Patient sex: M
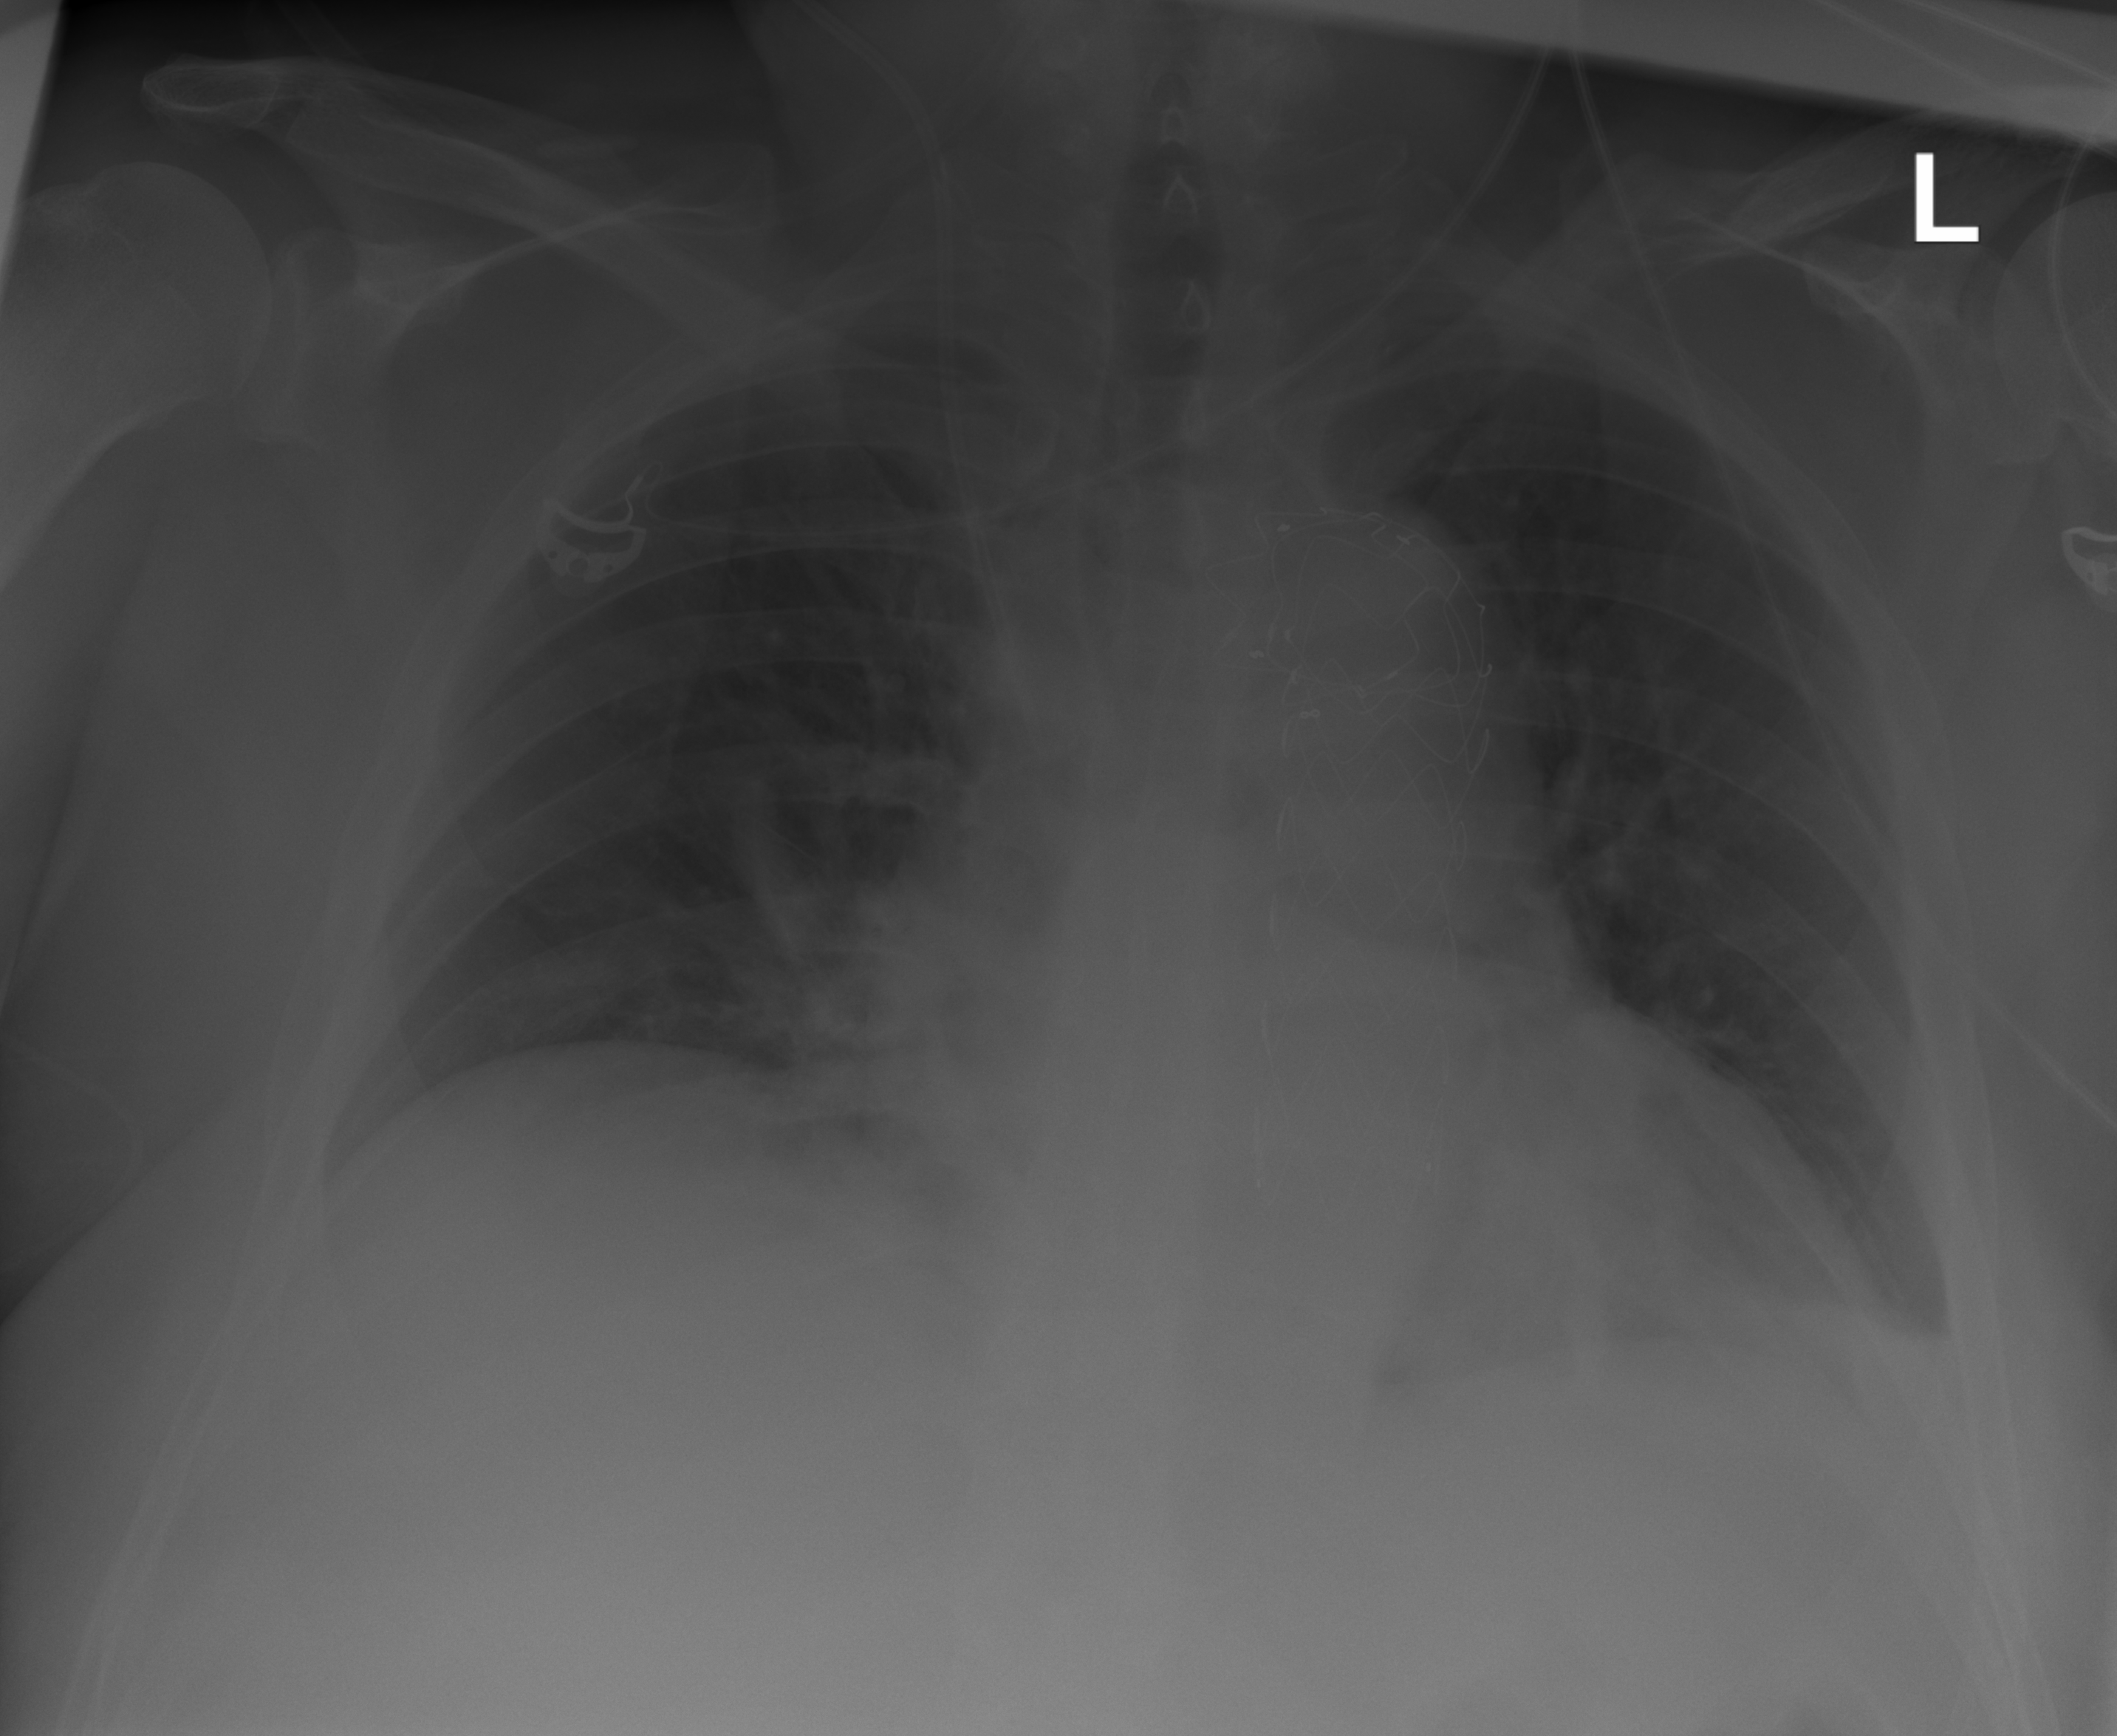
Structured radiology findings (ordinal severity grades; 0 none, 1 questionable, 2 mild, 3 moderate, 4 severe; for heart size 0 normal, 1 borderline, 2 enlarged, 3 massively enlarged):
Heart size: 2
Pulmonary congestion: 2
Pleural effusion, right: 0
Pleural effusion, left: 2
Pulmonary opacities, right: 0
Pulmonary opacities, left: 0
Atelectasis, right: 2
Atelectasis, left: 2